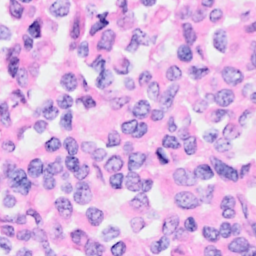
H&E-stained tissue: Breast